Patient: sex M, age 60
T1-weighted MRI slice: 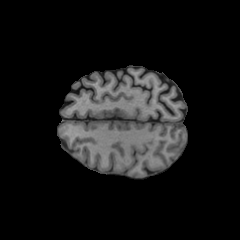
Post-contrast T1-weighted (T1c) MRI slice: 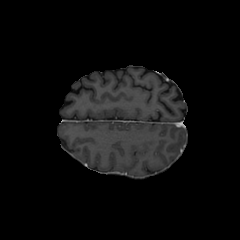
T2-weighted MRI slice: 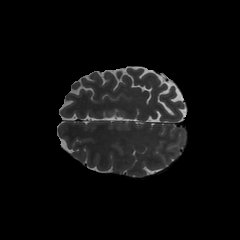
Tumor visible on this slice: no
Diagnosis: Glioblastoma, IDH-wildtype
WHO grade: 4